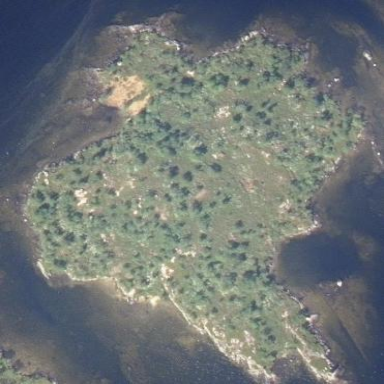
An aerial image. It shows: Islet.